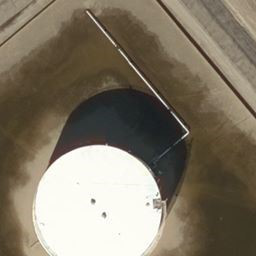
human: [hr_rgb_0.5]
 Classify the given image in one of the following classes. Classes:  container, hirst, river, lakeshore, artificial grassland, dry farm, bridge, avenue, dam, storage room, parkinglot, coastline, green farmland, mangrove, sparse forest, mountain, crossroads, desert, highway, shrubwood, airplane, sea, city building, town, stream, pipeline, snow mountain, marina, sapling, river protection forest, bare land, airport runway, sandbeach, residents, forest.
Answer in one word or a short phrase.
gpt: storage room